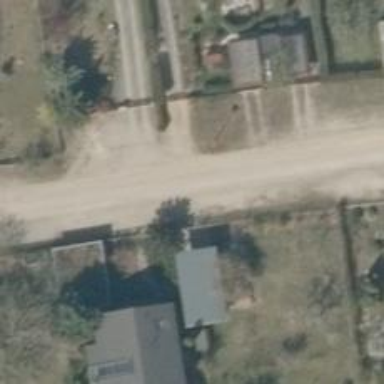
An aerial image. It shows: Gravel residential road.